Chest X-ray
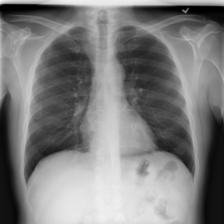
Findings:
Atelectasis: negative
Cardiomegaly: negative
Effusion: negative
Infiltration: negative
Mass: negative
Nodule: negative
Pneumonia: negative
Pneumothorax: negative
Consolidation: negative
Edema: negative
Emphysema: negative
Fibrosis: negative
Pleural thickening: negative
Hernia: negative